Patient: sex F, age 56
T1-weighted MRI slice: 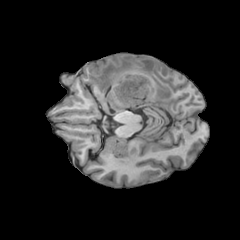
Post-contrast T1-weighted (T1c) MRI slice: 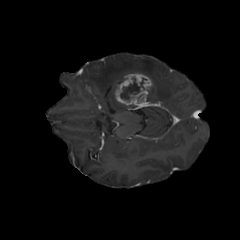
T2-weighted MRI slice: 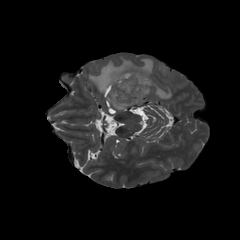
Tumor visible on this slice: yes
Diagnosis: Glioblastoma, IDH-wildtype
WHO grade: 4